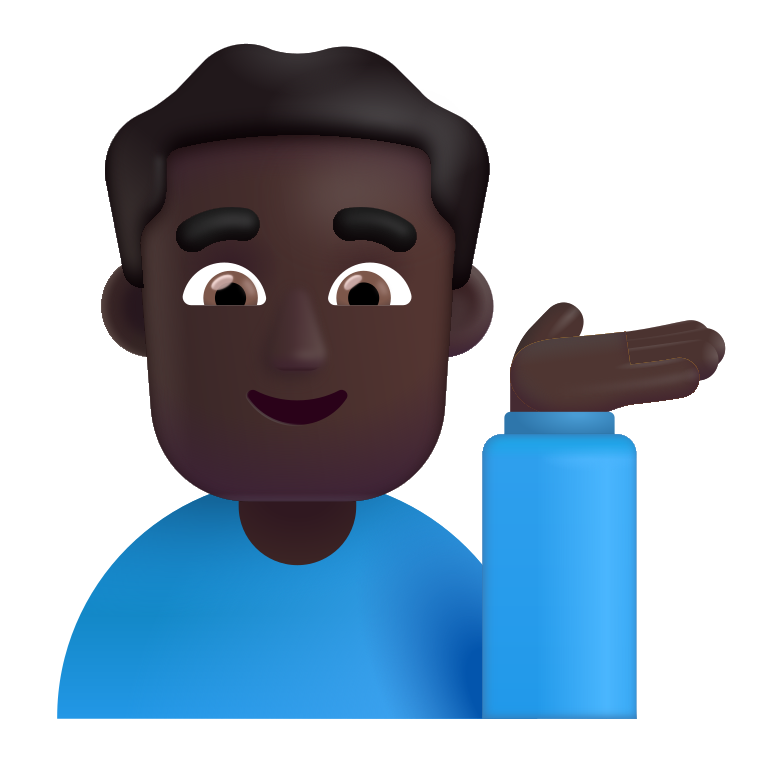
man tipping hand color dark